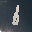
Label: 6